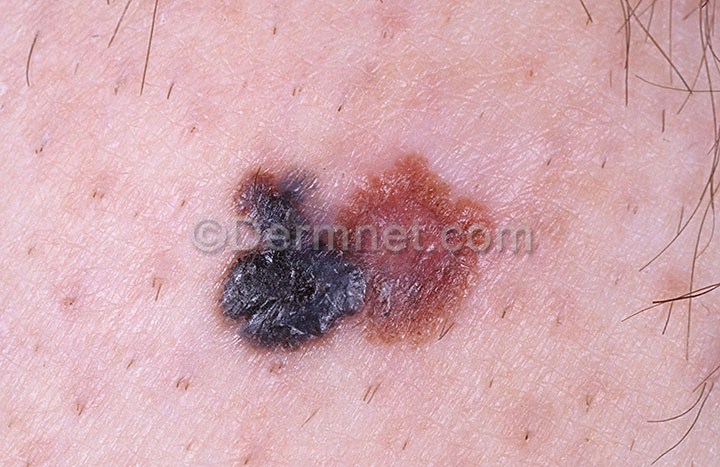
Disease: Seborrheic Keratoses and other Benign Tumors